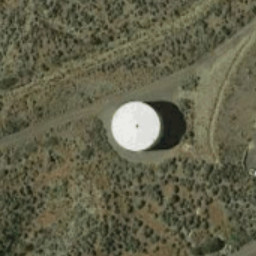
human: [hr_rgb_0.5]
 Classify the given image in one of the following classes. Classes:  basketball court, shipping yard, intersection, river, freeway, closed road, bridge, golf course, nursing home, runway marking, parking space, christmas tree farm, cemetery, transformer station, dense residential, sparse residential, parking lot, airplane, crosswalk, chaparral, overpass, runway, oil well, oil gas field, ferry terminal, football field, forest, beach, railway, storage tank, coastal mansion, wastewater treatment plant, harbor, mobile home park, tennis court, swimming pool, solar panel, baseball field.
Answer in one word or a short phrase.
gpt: storage tank